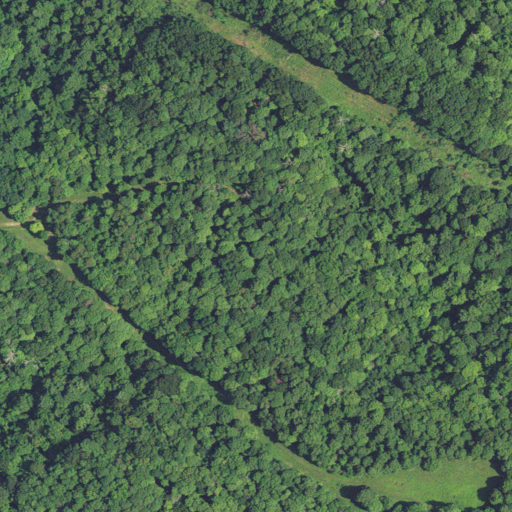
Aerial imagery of ridge(s) in West Virginia named Mission Ridge containing only deciduous forest